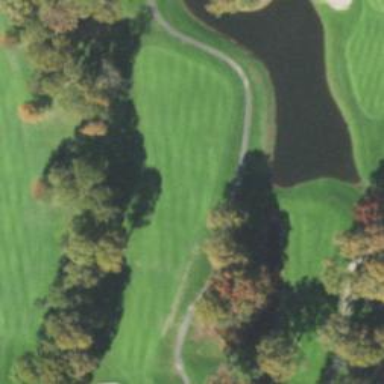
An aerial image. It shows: Golf hole.